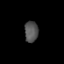
Tissue: prostate
Cell type: T cells
Senescence score: 0.6996
Nuclear area (px): 278
Mean DAPI intensity: 83.719